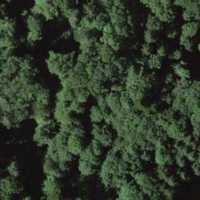
EUNIS habitat code: 41
Species observed at this site:
Aruncus dioicus